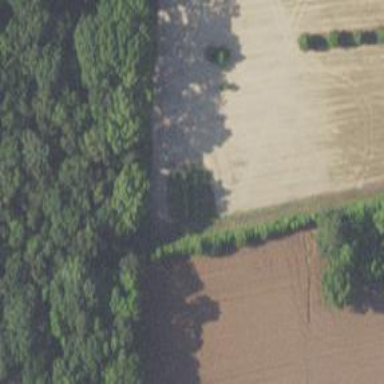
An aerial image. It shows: Row of trees in natural setting.